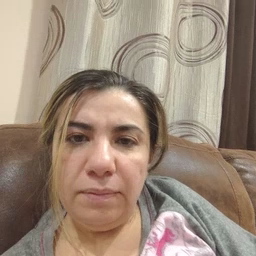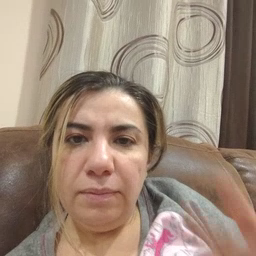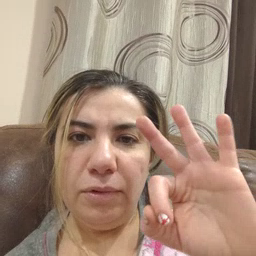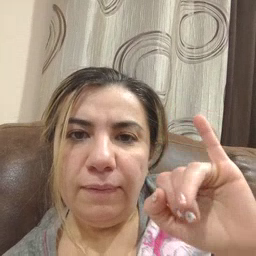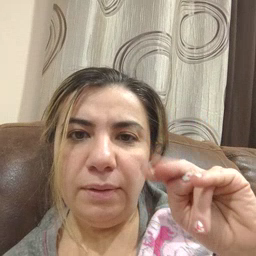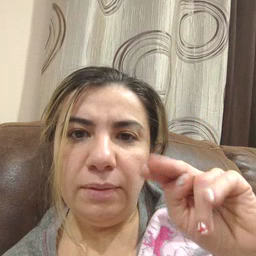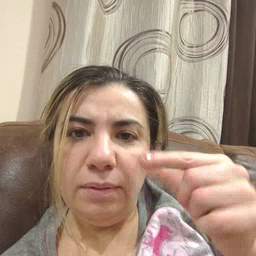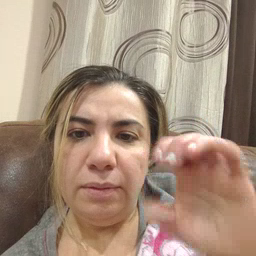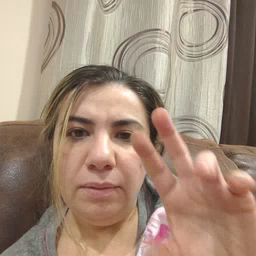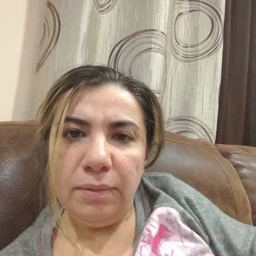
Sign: finger